The plot is a Hilbert-envelope spectrum of a rotating bearing's acceleration signal, annotated with the bearing's characteristic defect frequencies. Determine the bearing's health state. Answer with exactly one of: normal, inner_race, outer_race, ball.
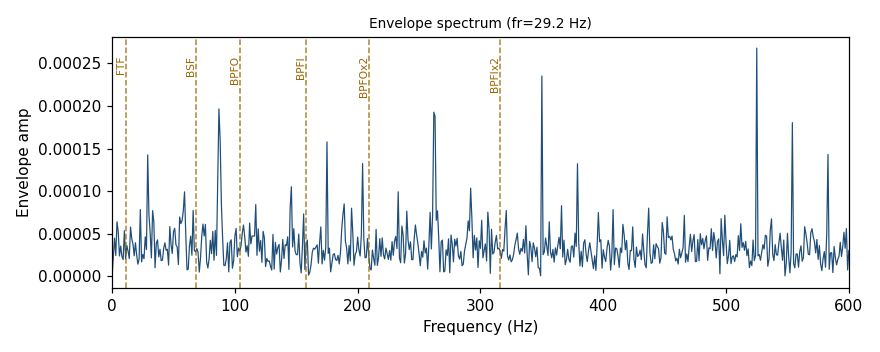
Answer: normal